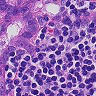
Metastatic tissue present: yes